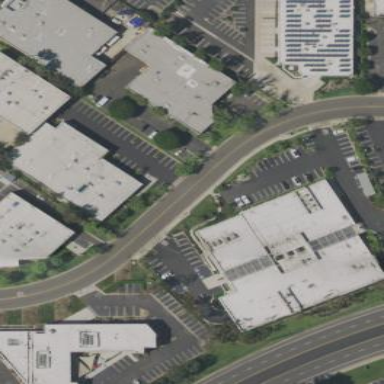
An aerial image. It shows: Commercial building.